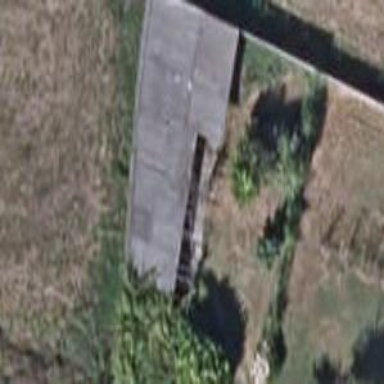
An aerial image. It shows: Shed.